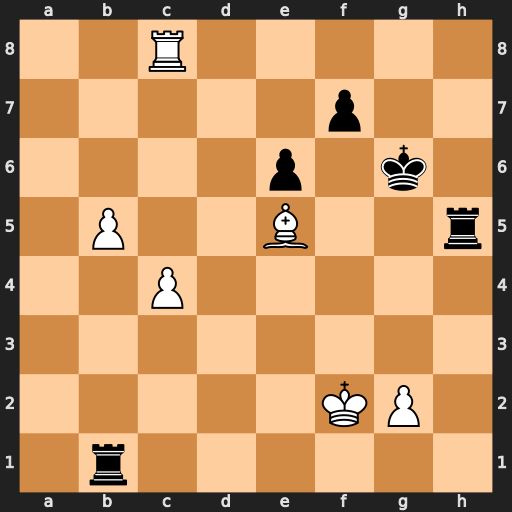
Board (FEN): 2R5/5p2/4p1k1/1P2B2r/2P5/8/5KP1/1r6
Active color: w
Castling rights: -
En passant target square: -
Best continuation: Rg8+ Kh7 Rh8+